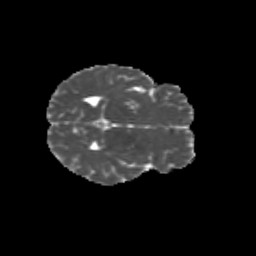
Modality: MD
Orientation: axial
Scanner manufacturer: siemens
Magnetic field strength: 3 T
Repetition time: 9.2 s
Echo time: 0.084 s